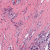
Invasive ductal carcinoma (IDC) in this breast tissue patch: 1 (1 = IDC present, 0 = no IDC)